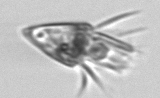
Label: Strombidium_tintinnodes